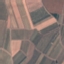
Land use / land cover: PermanentCrop